Question: I am attempting to create a file and image field on ActiveAdmin. Example.

> What I have so far.
- - - -
My code results in "stack level too deep" error.
The weird thing is the code is exactly the same as my example which works fine.
'''
ActiveAdmin.register Product do
permit_params :title, :image, :file
form(:html => { :multipart => true }) do |f|
f.inputs "Create Product..." do
f.input :title
f.input :image, :as => :file, :hint => f.template.image_tag(f.object.image.url(:thumb))
f.input :file, :as => :file
end
f.actions
end
end
'''
'''
class Product < ActiveRecord::Base
mount_uploader :file, FileProductsUploader
mount_uploader :image, ImageProductsUploader
end
'''
'''
class FileProductsUploader < CarrierWave::Uploader::Base
storage :file
def store_dir
"#{Rails.root}/public/uploads/#{model.class.to_s.underscore}/#{mounted_as}/#{model.id}"
end
end
'''
'''
class ImageProductsUploader < CarrierWave::Uploader::Base
include CarrierWave::RMagick
storage :file
def store_dir
"#{Rails.root}/public/uploads/#{model.class.to_s.underscore}/#{mounted_as}/#{model.id}"
end
version :thumb do
process :resize_to_fit => [250, 250]
end
end
'''
>
'''
SystemStackError in Admin::ProductsController#update
stack level too deep
{"utf8"=>"",
"_method"=>"patch",
"authenticity_token"=>"ViiAmqH+S9XjP0wBSc7I2USEl1LXLw/N532Kd+uhNqc=",
"product"=>{"title"=>"First Product",
"image"=>#<ActionDispatch::Http::UploadedFile:0x50e6008 @tempfile=# <Tempfile:C:/Users/User/AppData/Local/Temp/RackMultipart20141016-7388-e5v6is>,
@original_filename="example.png",
@content_type="image/png",
@headers="Content-Disposition: form-data; name="product[image]"; filename="example.png"
Content-Type: image/png
">},
"commit"=>"Update Product",
"id"=>"1"}
'''
'''
Unpermitted parameters: utf8, _method, authenticity_token, commit, id
Completed 500 Internal Server Error in 138ms
SystemStackError (stack level too deep):
actionpack (4.1.5) lib/action_dispatch/middleware/reloader.rb:79
'''
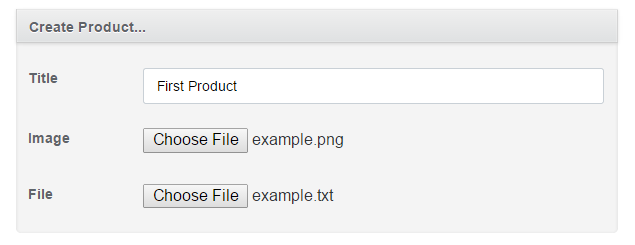
Answer: None of the online solutions worked for me. I solved the error changing the local temp directory
'''
def cache_dir
# should return path to cache dir
Rails.root.join 'tmp/uploads'
end
'''